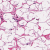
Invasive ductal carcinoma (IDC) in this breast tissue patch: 0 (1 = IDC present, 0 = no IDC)